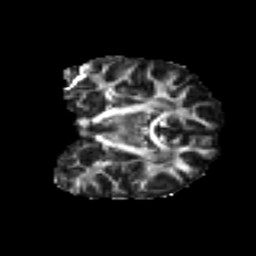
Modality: FA
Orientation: coronal
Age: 21
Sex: female
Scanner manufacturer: ge
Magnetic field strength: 3 T
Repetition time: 7.8 s
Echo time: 0.0606 s